Field crop: maize
Growth stage: 2
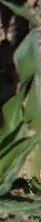
Species: maize